Field crop: maize
Growth stage: 2
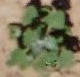
Species: chenopodium